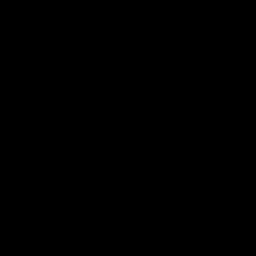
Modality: T2w
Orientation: coronal
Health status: healthy
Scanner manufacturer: siemens
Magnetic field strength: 3 T
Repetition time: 7.6 s
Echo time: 0.092 s